Aerial crown-view tile of a tropical tree (Barro Colorado Island, Panama), acquired 20240611:
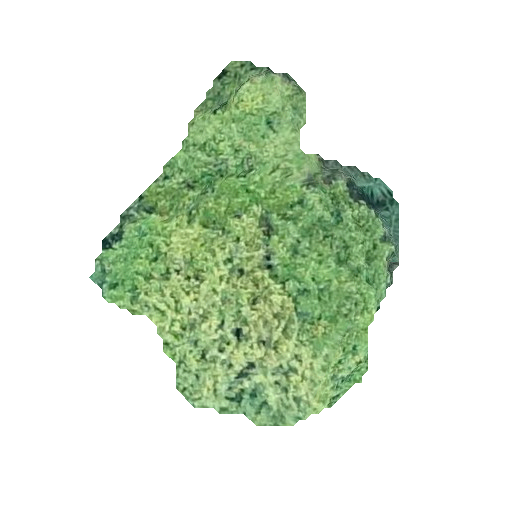
Species: Prioria copaifera
GBIF accepted scientific name: Prioria copaifera
Crown area: 108.546 m²